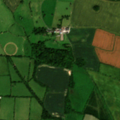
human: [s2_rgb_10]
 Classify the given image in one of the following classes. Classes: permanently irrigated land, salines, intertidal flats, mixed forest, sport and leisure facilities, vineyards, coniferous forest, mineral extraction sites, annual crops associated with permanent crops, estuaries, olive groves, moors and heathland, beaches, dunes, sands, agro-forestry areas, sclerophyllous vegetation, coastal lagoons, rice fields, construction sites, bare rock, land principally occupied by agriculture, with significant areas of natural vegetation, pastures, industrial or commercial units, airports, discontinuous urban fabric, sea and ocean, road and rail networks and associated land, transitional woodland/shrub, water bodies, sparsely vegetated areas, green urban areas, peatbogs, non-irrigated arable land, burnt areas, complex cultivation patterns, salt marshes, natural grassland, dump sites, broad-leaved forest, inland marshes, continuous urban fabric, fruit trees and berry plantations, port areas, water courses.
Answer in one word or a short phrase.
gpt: non-irrigated arable land, pastures